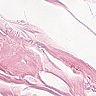
Metastatic tissue present: no